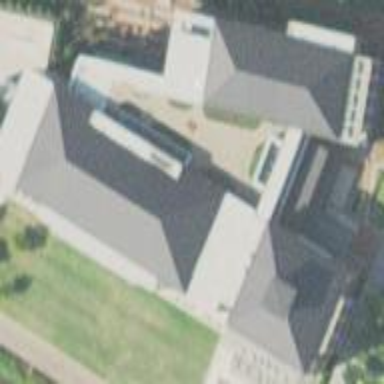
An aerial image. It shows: School building with library.